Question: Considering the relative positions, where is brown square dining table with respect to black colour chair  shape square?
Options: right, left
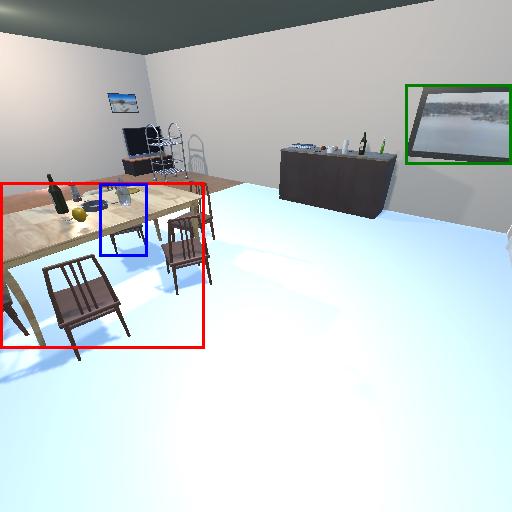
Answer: right